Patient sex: M
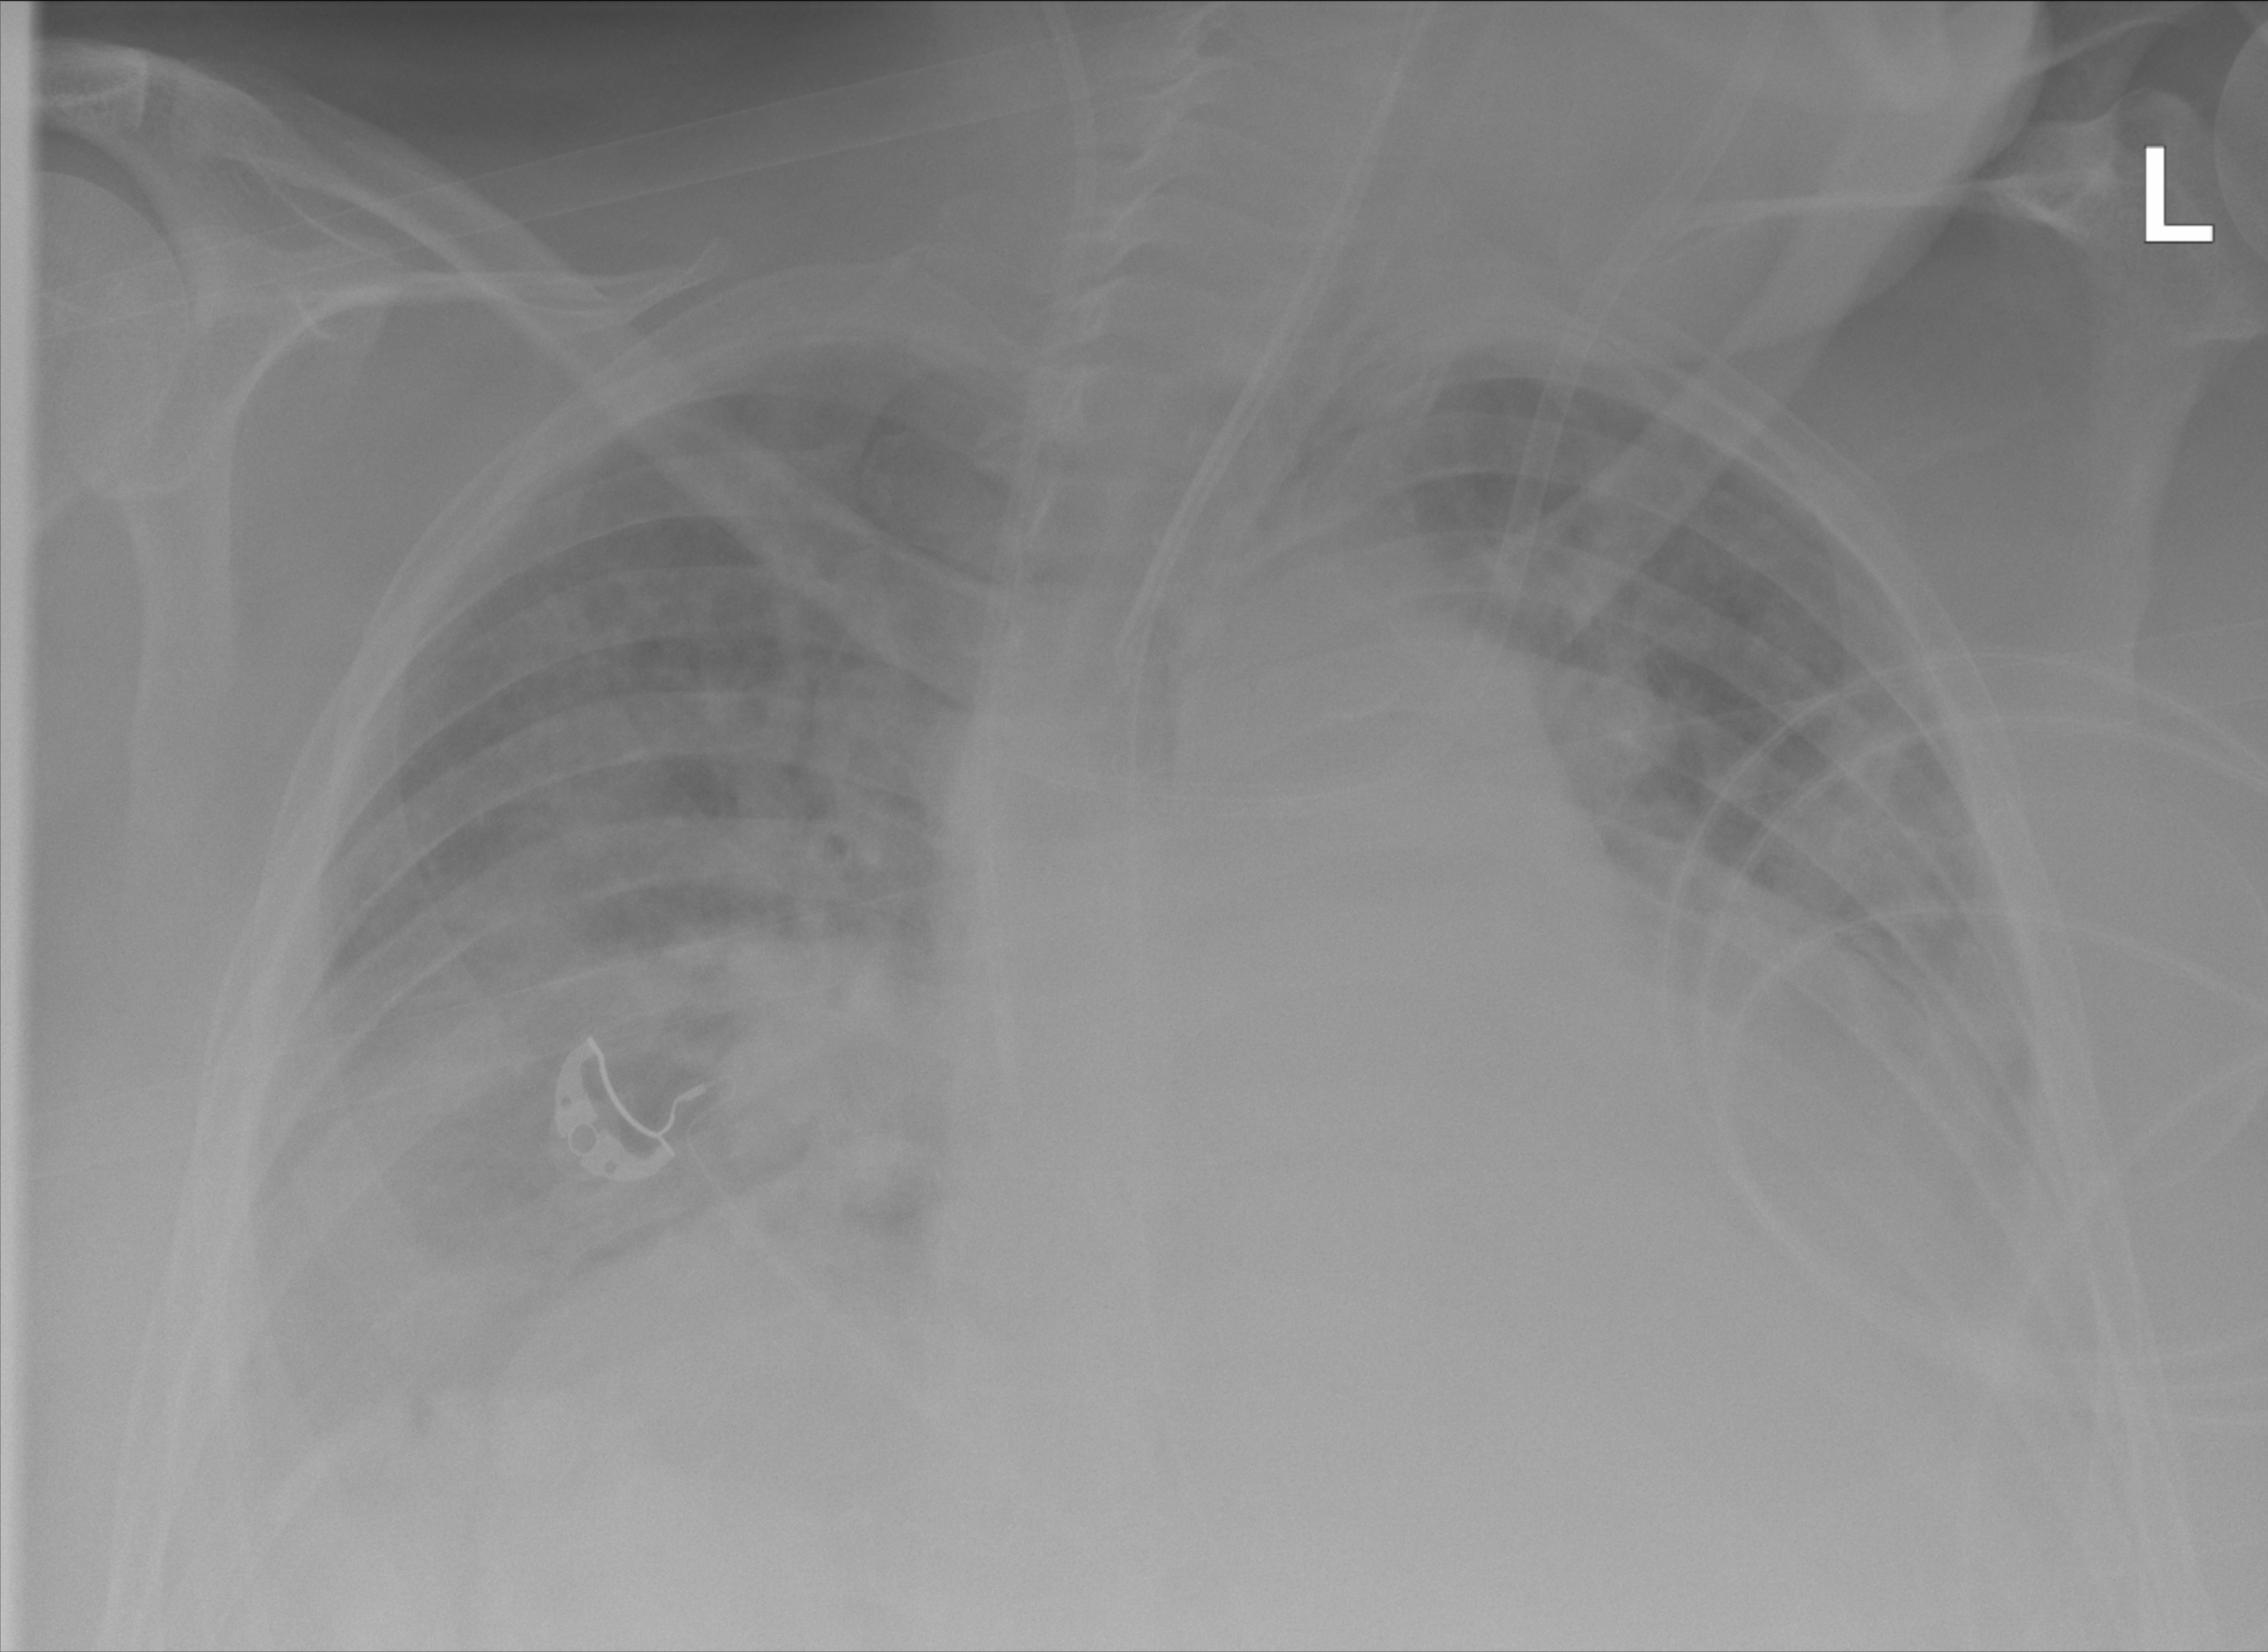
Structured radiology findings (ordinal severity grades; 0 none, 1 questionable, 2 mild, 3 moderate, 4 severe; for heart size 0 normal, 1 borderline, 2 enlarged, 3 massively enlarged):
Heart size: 2
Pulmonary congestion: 2
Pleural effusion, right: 2
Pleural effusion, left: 2
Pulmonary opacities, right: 2
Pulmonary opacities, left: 0
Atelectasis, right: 2
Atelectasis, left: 2